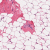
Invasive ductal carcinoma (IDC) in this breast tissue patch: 0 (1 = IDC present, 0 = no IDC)